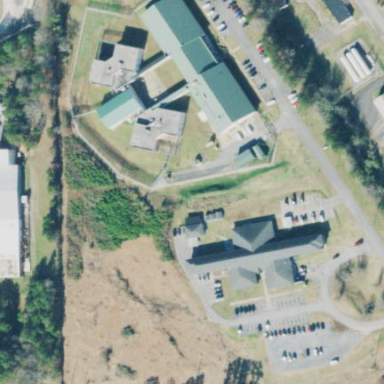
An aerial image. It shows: Prison.